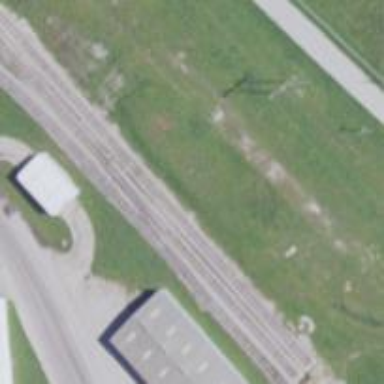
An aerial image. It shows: Railway spur service.